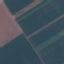
Land use / land cover class: AnnualCrop